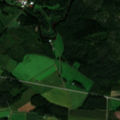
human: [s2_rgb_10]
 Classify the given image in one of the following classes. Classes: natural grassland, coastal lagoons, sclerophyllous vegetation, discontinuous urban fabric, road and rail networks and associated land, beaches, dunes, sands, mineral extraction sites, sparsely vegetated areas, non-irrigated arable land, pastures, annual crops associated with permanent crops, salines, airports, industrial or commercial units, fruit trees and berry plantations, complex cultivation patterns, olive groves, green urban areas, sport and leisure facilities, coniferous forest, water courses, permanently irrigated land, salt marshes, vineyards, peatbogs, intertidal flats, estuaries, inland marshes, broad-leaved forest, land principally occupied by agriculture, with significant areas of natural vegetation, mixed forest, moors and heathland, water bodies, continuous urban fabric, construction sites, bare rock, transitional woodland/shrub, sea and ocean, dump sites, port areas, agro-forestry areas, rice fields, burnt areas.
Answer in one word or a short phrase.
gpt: land principally occupied by agriculture, with significant areas of natural vegetation, coniferous forest, mixed forest, transitional woodland/shrub